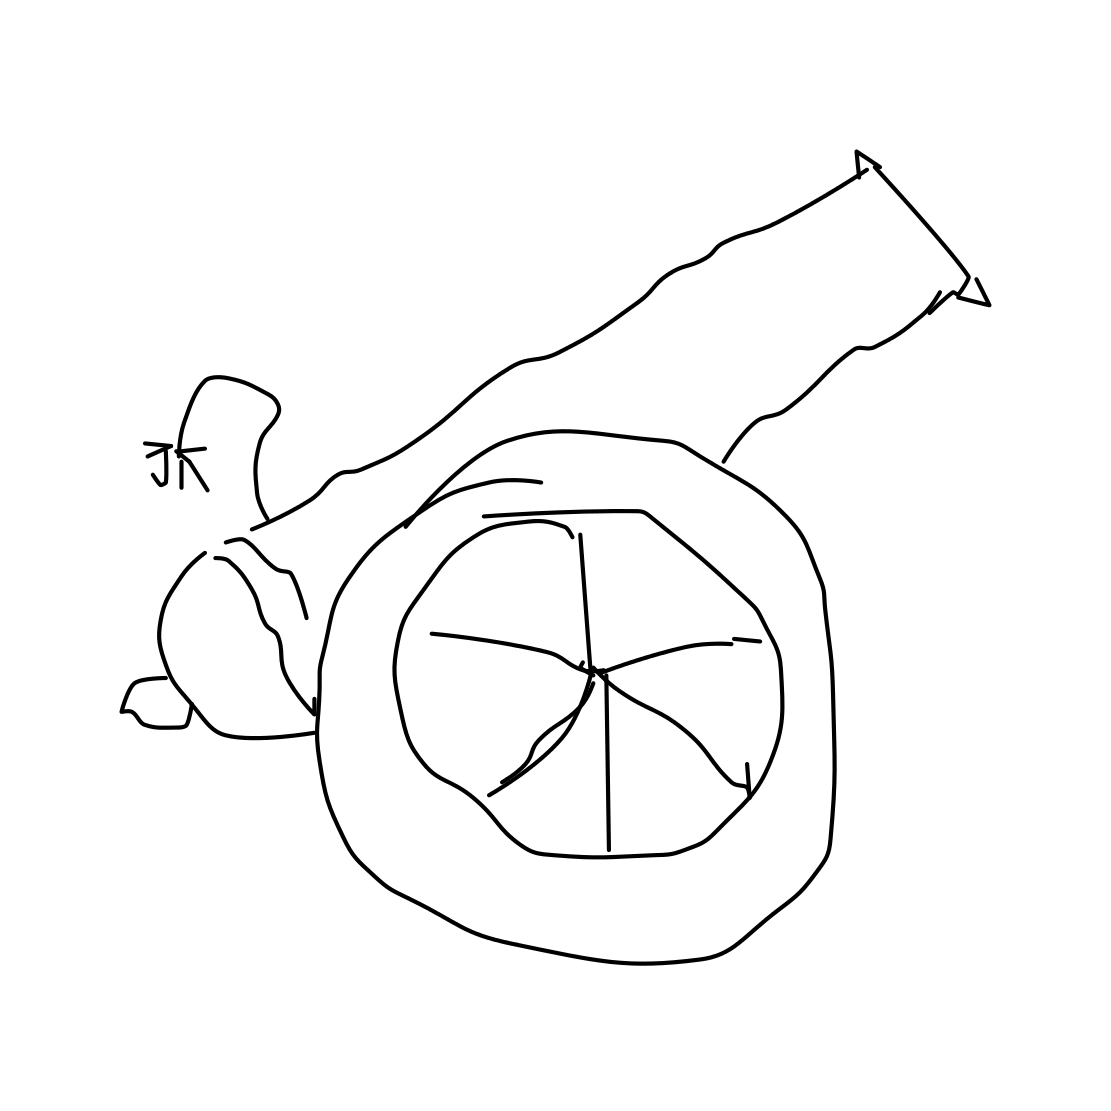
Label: cannon